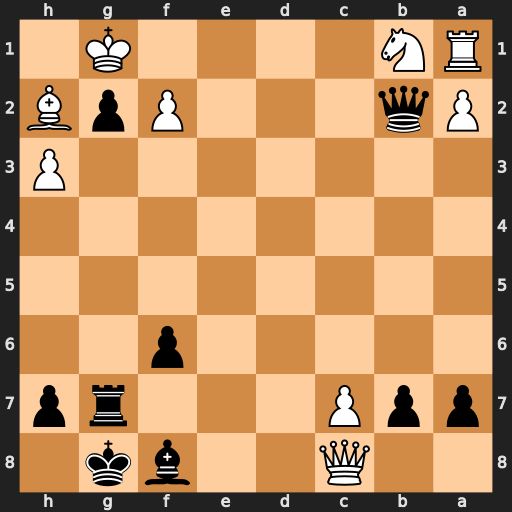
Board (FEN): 2Q2bk1/ppP3rp/5p2/8/8/7P/Pq3PpB/RN4K1
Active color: b
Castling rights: -
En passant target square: -
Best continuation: Qc1#